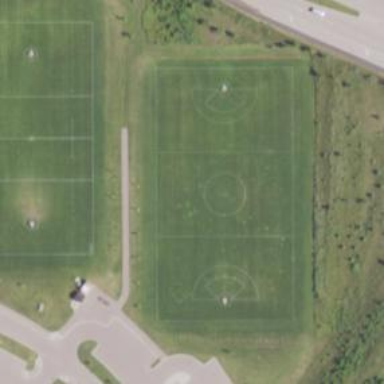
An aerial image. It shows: Soccer pitch designated for leisure and sports activities.